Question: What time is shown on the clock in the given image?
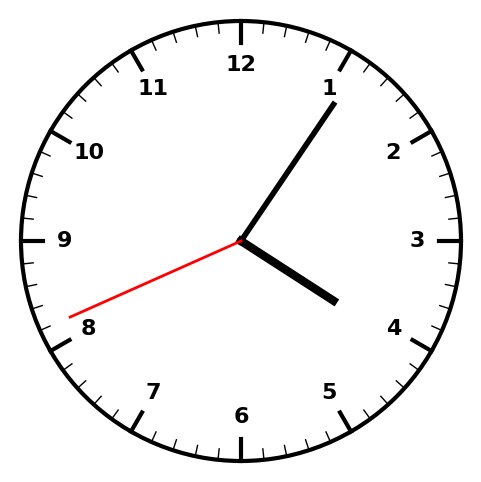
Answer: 04:05:41